Chest X-ray:
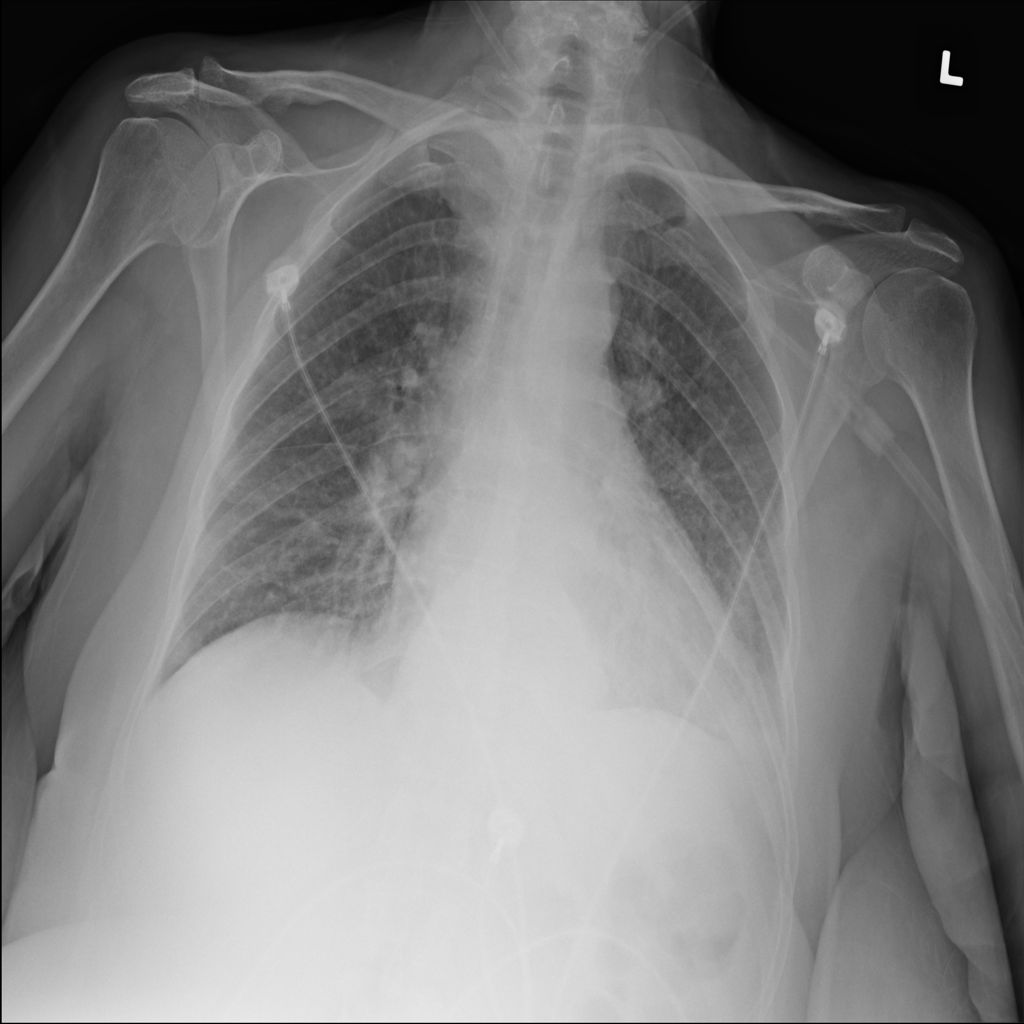
Findings: Consolidation, Effusion
No abnormal finding: no